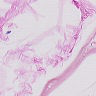
Metastatic tissue present: no